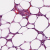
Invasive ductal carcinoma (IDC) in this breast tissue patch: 0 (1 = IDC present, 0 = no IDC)